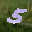
Label: 5